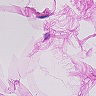
Metastatic tissue present: no